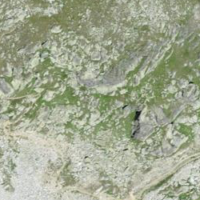
EUNIS habitat code: 31
Species observed at this site:
Viola calcarata